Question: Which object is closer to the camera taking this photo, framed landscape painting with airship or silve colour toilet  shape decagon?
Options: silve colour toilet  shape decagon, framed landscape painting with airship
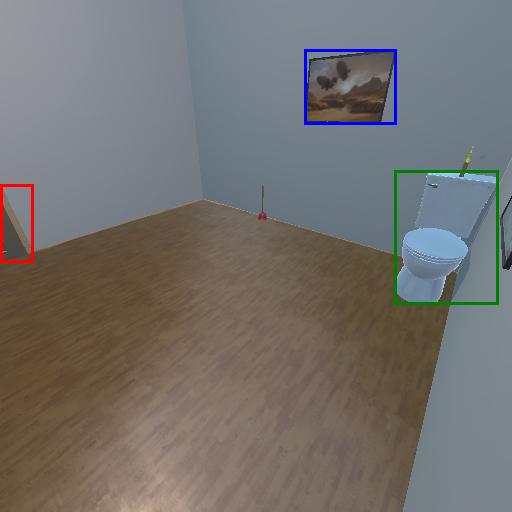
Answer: silve colour toilet  shape decagon